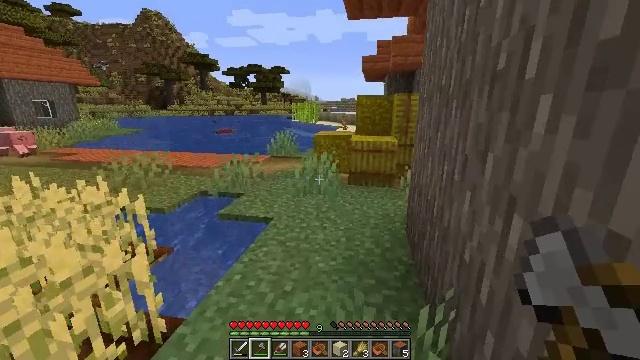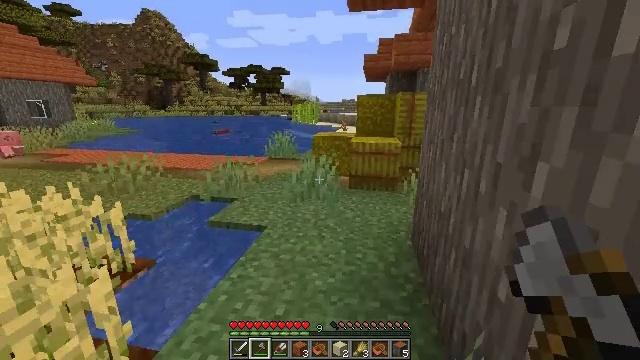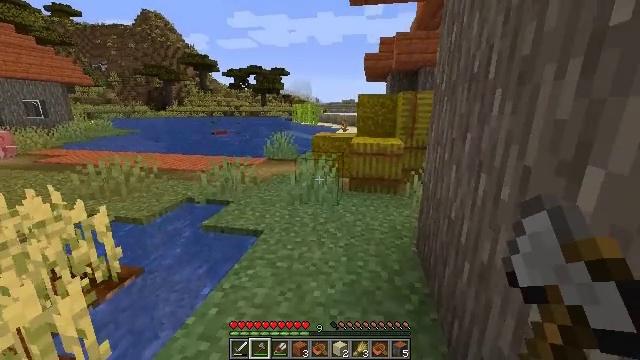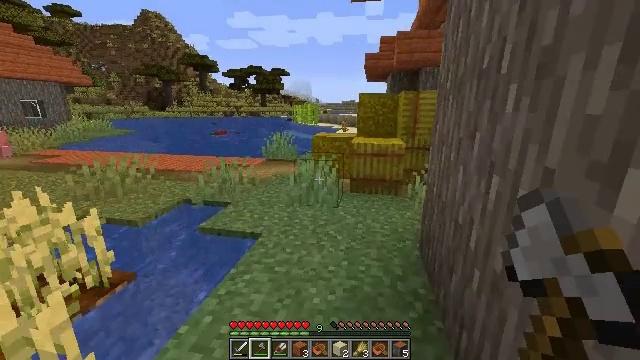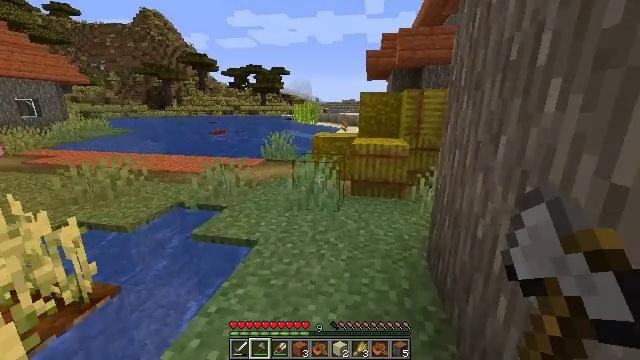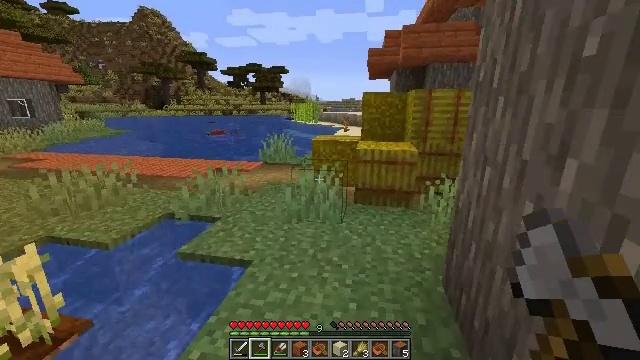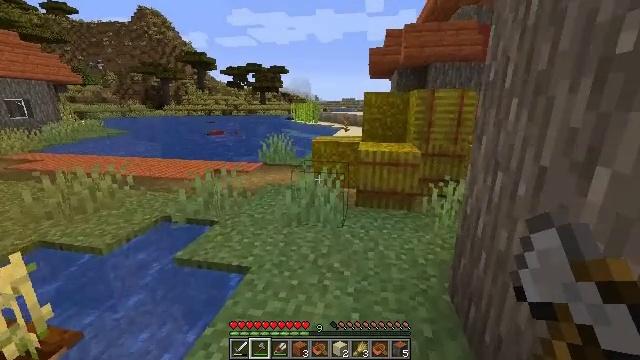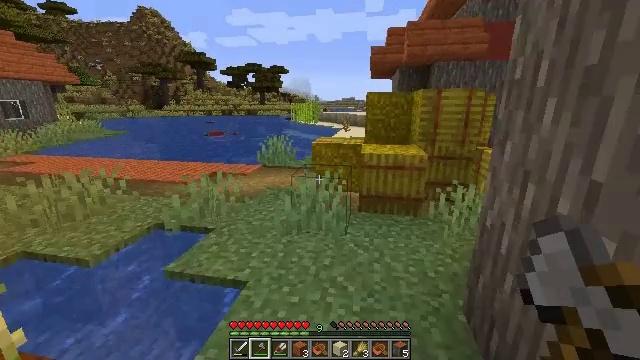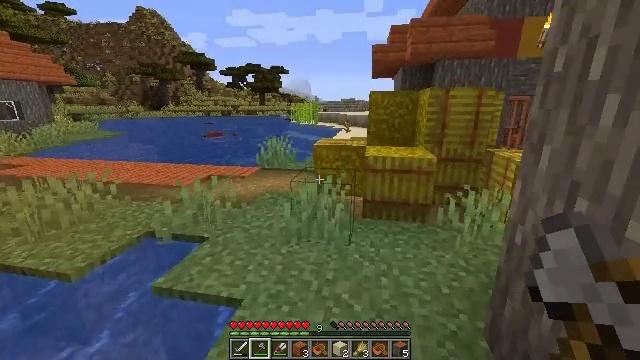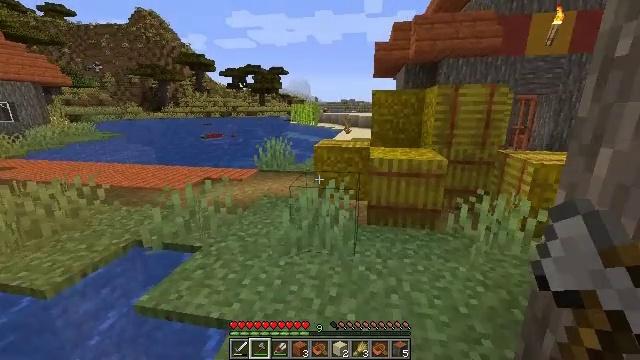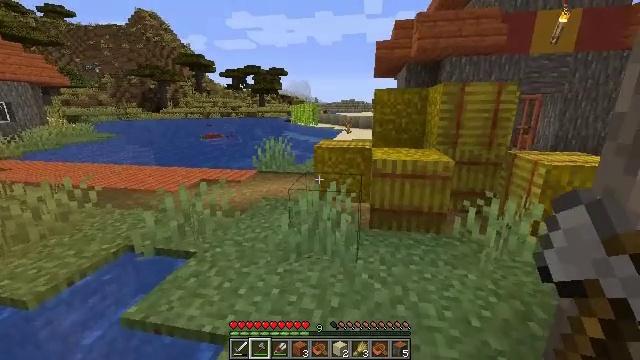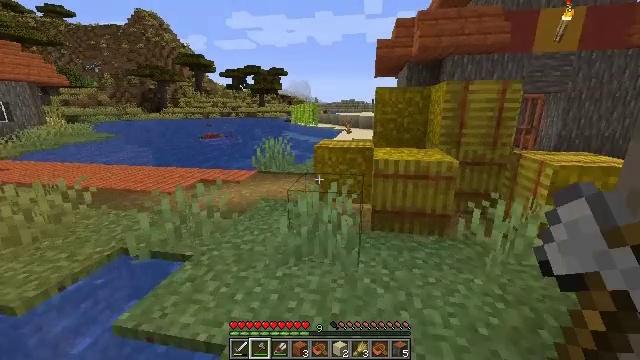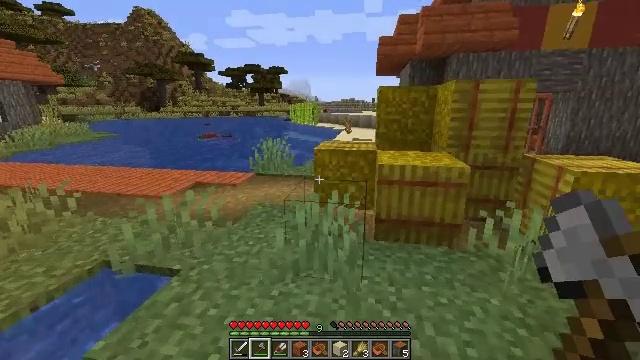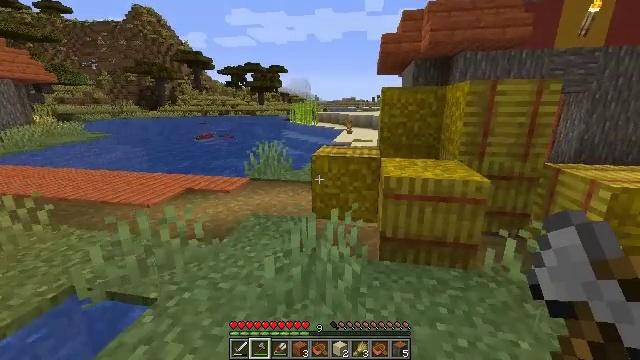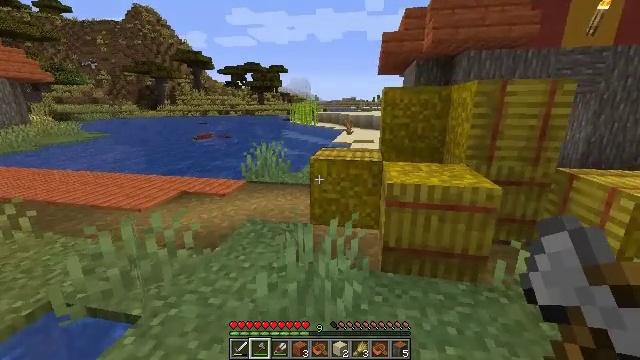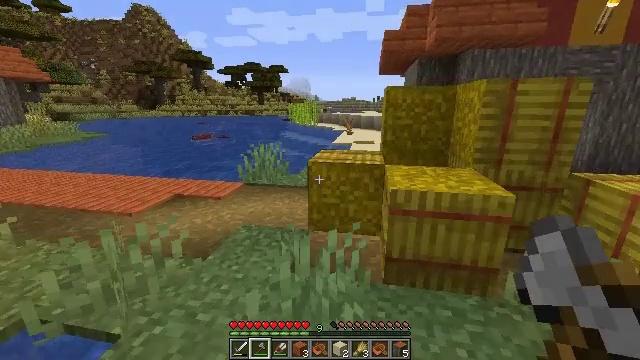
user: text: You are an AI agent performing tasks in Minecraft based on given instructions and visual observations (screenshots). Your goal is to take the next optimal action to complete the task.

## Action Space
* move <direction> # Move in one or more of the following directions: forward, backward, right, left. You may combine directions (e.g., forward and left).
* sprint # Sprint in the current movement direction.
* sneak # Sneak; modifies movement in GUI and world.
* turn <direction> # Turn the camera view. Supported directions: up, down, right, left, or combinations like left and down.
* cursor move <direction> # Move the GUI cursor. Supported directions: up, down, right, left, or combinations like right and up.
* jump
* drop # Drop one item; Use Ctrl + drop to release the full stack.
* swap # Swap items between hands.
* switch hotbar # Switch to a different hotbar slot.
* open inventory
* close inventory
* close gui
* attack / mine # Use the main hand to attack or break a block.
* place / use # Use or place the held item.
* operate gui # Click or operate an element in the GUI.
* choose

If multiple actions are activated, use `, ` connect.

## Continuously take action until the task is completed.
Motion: motion action
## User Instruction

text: Gather an orange bed for future use.
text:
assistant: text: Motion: move forward
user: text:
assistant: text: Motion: move forward
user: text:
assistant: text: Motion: move forward
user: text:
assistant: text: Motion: move forward
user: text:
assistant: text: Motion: move forward
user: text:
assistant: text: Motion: move forward
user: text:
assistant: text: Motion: move forward
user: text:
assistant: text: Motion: move forward
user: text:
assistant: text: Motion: move forward
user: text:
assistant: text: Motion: move forward
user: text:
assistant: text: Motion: move forward
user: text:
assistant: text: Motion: move forward
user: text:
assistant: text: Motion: move forward
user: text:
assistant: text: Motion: move forward
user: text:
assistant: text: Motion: move forward
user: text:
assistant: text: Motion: move forward
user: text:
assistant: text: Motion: move forward
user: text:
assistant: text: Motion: move forward
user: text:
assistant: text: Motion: no_op
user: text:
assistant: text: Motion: no_op
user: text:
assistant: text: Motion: no_op
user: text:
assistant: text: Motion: no_op
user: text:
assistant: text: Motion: no_op
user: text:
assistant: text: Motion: no_op
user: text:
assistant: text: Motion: no_op
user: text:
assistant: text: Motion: no_op
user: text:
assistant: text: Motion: no_op
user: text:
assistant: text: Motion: no_op
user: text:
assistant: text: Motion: no_op
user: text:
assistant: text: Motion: no_op